Interaction volume radius: 5 \u00c5
Interaction volume height: 10 \u00c5
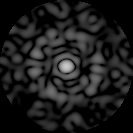
Disorder parameter: 0.8709